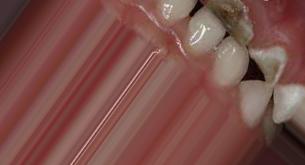
Condition: Caries